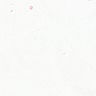
Metastatic tissue present: no